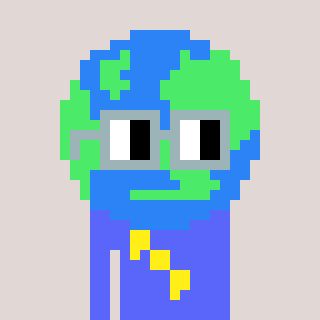
a pixel art character with square dark gray glasses, a earth-shaped head and a purple-colored body on a warm background